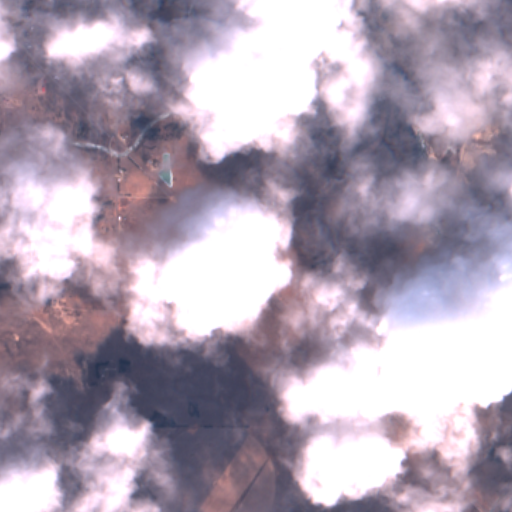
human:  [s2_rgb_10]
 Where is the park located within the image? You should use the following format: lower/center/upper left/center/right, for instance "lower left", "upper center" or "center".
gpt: The park is located in the upper left of the image.
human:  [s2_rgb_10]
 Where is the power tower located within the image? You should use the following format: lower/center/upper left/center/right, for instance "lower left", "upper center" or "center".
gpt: The power tower is located in the upper right of the image.
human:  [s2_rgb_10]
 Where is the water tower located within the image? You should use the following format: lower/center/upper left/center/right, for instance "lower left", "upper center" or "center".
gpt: The water tower is located in the upper left of the image.
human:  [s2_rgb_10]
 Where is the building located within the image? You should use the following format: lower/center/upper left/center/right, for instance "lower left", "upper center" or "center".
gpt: The building is located in the upper left of the image.
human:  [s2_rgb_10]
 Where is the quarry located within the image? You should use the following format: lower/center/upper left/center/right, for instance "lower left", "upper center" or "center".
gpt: There is no quarry in the image.